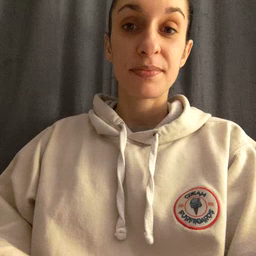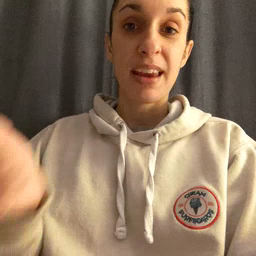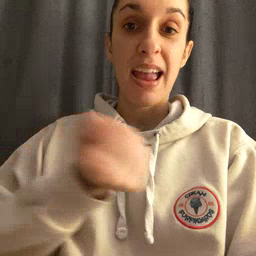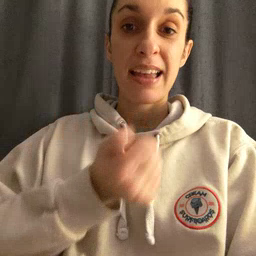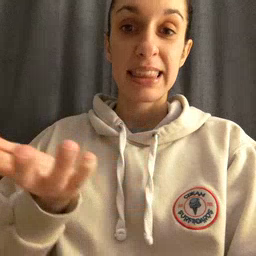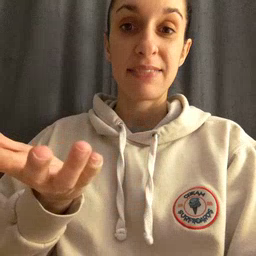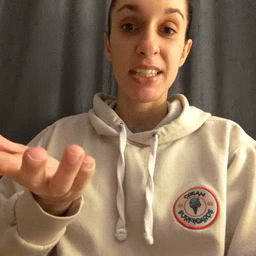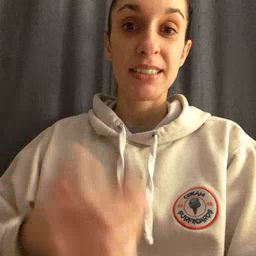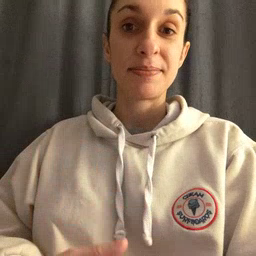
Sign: every